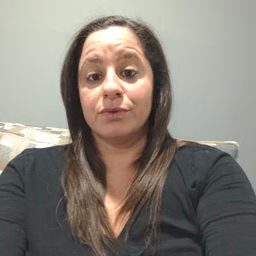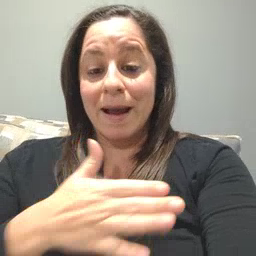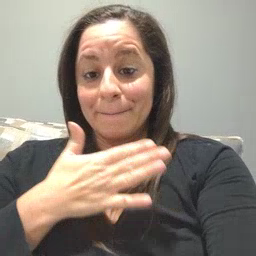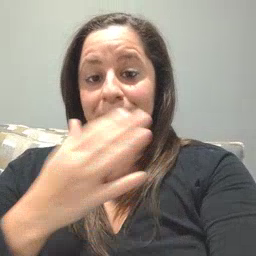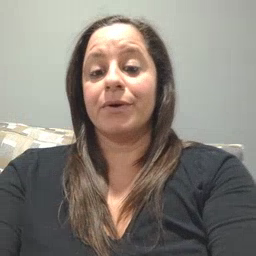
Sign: happy